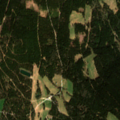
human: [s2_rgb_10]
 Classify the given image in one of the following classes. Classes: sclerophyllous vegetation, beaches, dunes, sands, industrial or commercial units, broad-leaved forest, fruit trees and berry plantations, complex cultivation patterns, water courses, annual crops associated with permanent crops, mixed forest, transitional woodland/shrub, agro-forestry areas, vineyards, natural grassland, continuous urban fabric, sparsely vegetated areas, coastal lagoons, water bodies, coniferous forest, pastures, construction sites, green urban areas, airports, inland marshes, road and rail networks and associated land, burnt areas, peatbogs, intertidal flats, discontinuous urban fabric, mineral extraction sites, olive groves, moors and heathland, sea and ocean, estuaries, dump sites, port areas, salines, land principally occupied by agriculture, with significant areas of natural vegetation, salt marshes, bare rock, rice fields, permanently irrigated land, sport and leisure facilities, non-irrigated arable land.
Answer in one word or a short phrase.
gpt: pastures, land principally occupied by agriculture, with significant areas of natural vegetation, coniferous forest